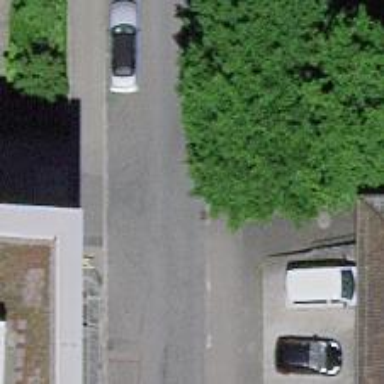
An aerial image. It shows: Kerb barrier.